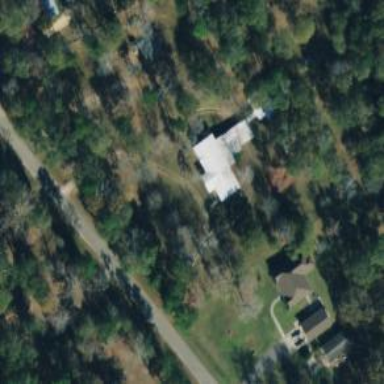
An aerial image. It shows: Driveway.